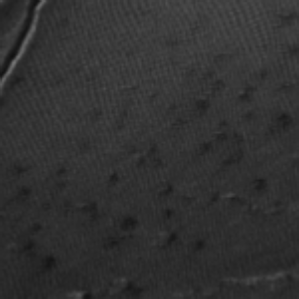
Label: frost